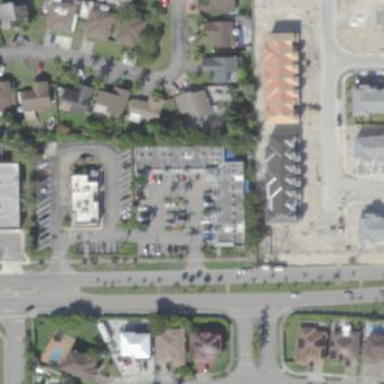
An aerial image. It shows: Commercial building.